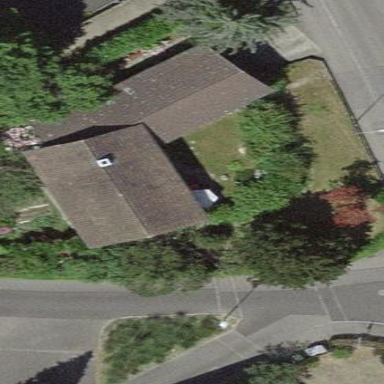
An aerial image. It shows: Detached building.